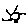
Label: sun